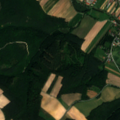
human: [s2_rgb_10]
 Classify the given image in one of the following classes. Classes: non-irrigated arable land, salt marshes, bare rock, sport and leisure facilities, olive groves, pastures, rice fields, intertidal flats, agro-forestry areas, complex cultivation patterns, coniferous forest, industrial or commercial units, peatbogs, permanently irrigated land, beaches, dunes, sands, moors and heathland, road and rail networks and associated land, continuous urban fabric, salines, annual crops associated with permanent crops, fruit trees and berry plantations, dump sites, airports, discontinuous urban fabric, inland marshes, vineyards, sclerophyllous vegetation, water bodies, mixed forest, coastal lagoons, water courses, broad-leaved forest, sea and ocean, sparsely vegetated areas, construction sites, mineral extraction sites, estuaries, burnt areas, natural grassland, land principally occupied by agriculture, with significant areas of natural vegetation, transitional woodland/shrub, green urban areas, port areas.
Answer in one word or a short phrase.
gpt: discontinuous urban fabric, non-irrigated arable land, complex cultivation patterns, mixed forest, transitional woodland/shrub